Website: bh-photo
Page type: receipt
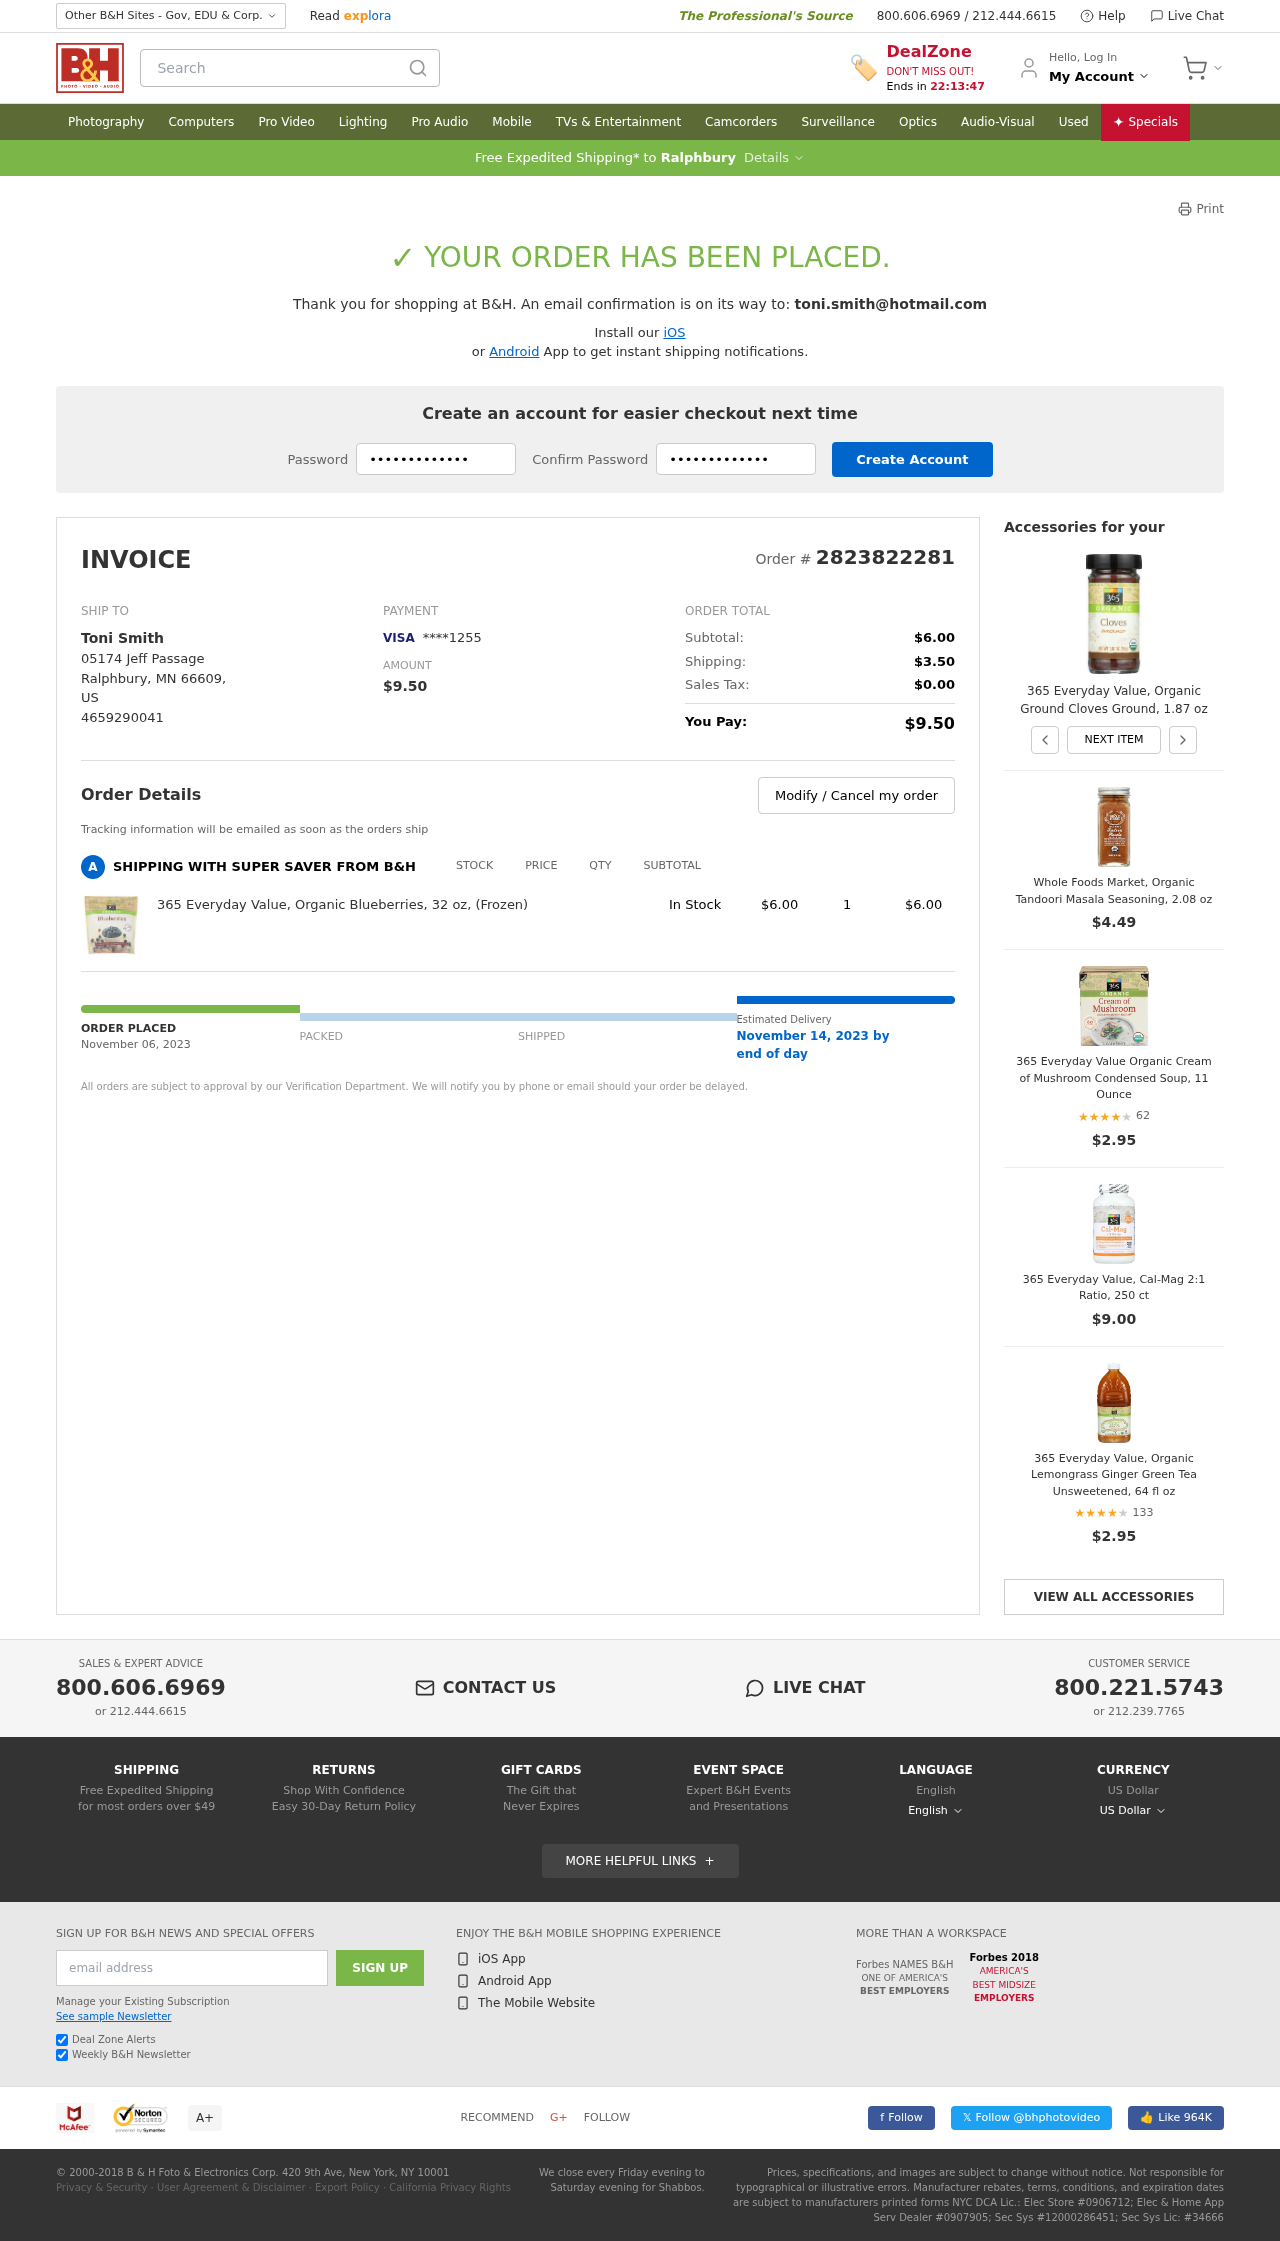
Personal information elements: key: PII_CARD_LAST4
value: ****1255
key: PII_CARD_TYPE
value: VISA
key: PII_CITY
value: Ralphbury
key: PII_COUNTRY_CODE
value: US
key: PII_EMAIL
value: toni.smith@hotmail.com
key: PII_FULLNAME
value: Toni Smith
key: PII_PHONE
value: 4659290041
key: PII_POSTCODE
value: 66609
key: PII_STATE_ABBR
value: MN
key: PII_STREET
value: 05174 Jeff Passage
Product elements: key: PRODUCT1_NAME
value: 365 Everyday Value, Organic Blueberries, 32 oz, (Frozen)
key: PRODUCT1_PRICE
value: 6
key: PRODUCT1_QUANTITY
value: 1
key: PRODUCT2_NAME
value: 365 Everyday Value, Organic Ground Cloves Ground, 1.87 oz
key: PRODUCT3_NAME
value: Whole Foods Market, Organic Tandoori Masala Seasoning, 2.08 oz
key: PRODUCT3_PRICE
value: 4.49
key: PRODUCT4_NAME
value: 365 Everyday Value Organic Cream of Mushroom Condensed Soup, 11 Ounce
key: PRODUCT4_NUM_RATINGS
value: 62
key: PRODUCT4_PRICE
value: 2.95
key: PRODUCT4_RATING
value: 4.4
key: PRODUCT5_NAME
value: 365 Everyday Value, Cal-Mag 2:1 Ratio, 250 ct
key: PRODUCT5_PRICE
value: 9
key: PRODUCT6_NAME
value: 365 Everyday Value, Organic Lemongrass Ginger Green Tea Unsweetened, 64 fl oz
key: PRODUCT6_NUM_RATINGS
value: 133
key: PRODUCT6_PRICE
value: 2.95
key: PRODUCT6_RATING
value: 3.9
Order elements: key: ORDER_ID
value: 2823822281
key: ORDER_TOTAL
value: $9.50
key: ORDER_SUBTOTAL
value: $6.00
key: ORDER_SHIPPING_COST
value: $3.50
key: ORDER_TAX
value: $0.00
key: ORDER_DATE
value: November 06, 2023
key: ORDER_DELIVERY_DATE
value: November 14, 2023 by
Search elements: key: HEADER_SEARCH
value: Search